Question:
I have two questions. Before detailing these questions, I want to add I'm using 'ActionBarSherlock'.
The first question would be that I am having issues with adding a divider between 'ActionItems' in my 'ActionBar'. In the printscreen, there are 3 dividers, for instance the first one is between the and .
I customized my ActionBar using the style below. However, the drawable called 'small_detail_divider' does not show up. I also tried adding this divider programmatically, using the 'setBackgroundSplitDrawable()'. That did not help either. What should I do to add divider between those 'ActionItem's?
'''
<style name="Theme.Example" parent="Theme.Sherlock">
<item name="actionBarStyle">@style/Widget.Styled.ActionBar</item>
<item name="absForceOverflow">true</item>
</style>
<style name="Widget.Styled.ActionBar" parent="Widget.Sherlock.ActionBar.Solid">
<item name="background">@drawable/top_panel_background</item>
<item name="icon">@drawable/application_logo</item>
<item name="backgroundSplit">@drawable/small_detail_divider</item>
<item name="android:background">@drawable/top_panel_background</item>
<item name="android:icon">@drawable/application_logo</item>
<item name="android:backgroundSplit">@drawable/small_detail_divider</item>
</style>
'''
Another question would be: I want to add action items in the same manner as they are added within the printscreen. When I add the action items, they are always added to the right of the 'ActionBar'. How can I add an action item to the left of the 'ActionBar' such as the Back Button in the printscreen? Any suggestion would help.
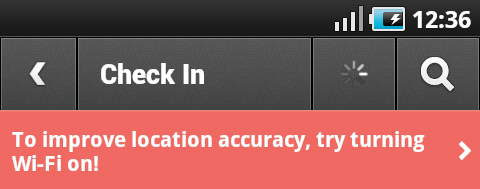
Answer: the attribute you are looking for is:
'''
<style name="Theme.Example" parent="Theme.Sherlock">
<item name="actionBarDivider">@drawable/small_detail_divider</item>
....
<item name="android:actionBarDivider">@drawable/small_detail_divider</item>
...
</style>
'''
Just to give you some more info.
The split ActionBar should be set with:
'''
<style name="Theme.Example" parent="Theme.Sherlock">
<item name="actionBarSplitStyle">@style/Widget.Styled.ActionBarSplit</item>
<item name="android:actionBarSplitStyle">@style/Widget.Styled.ActionBarSplit</item>
...
'''
Then provide your custom style for the split action bar..
Thrid question: Adding in order:
When you add the menu item pragmatically use: <URL>
'menu.add (0, R.id.menu_new_ab_item, 0, "Item");'
The order determines how you order your menu items.
You can be more specific in your menu.xml files 'android:orderInCategory="1..n"' can be any int. I normally start at 10 or so, so I can inflate items in-front of the standard items.